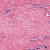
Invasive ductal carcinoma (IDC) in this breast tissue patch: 0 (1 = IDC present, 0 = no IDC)